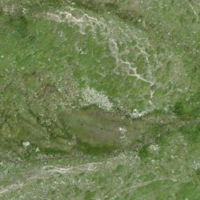
EUNIS habitat code: 26
Species observed at this site:
Podisma pedestris